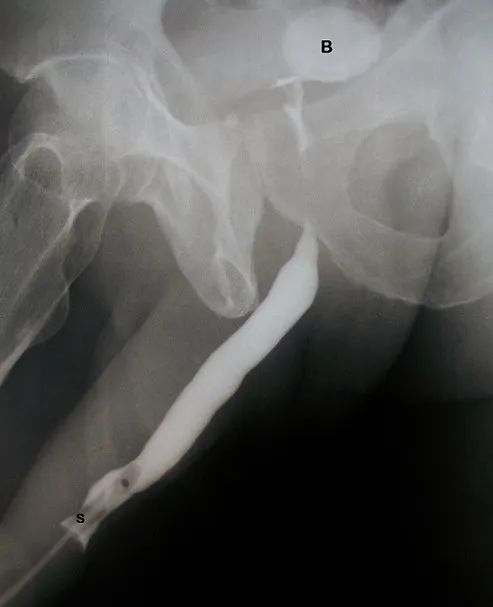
Retrograde urethrogram: illustration of the narrowing and irregularity in the distal penile urethra (S) and Bladder stone (B).
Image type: radiology (x_ray)